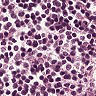
Metastatic tissue present: no